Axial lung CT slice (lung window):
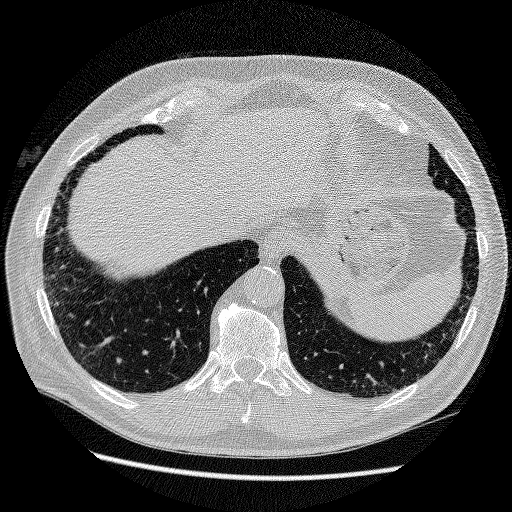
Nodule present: no